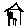
Label: house